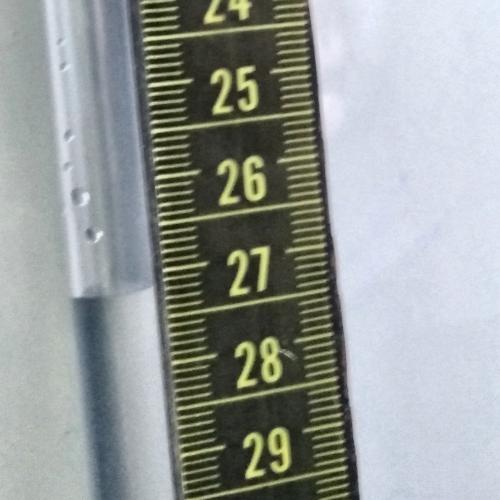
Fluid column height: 27.2 cm